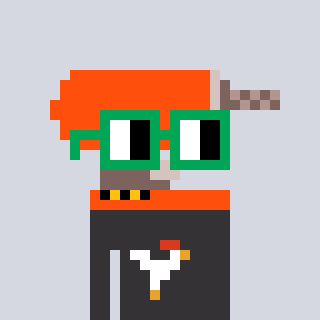
a pixel art character with square green glasses, a drill-shaped head and a grayscale-colored body on a cool background